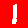
Digit: 1